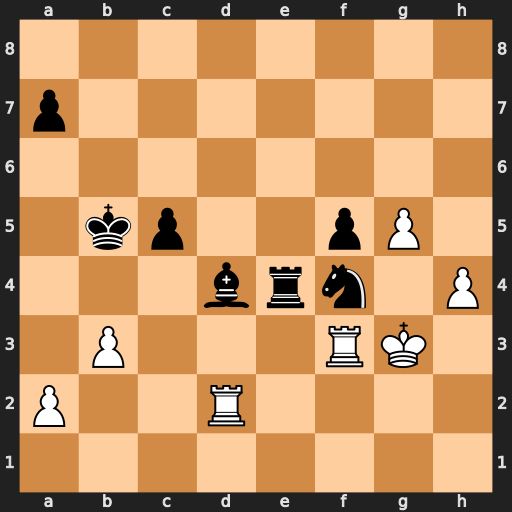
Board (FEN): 8/p7/8/1kp2pP1/3brn1P/1P3RK1/P2R4/8
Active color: w
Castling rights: -
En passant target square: -
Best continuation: Rxf4 Be5 Rf2 c4 bxc4+